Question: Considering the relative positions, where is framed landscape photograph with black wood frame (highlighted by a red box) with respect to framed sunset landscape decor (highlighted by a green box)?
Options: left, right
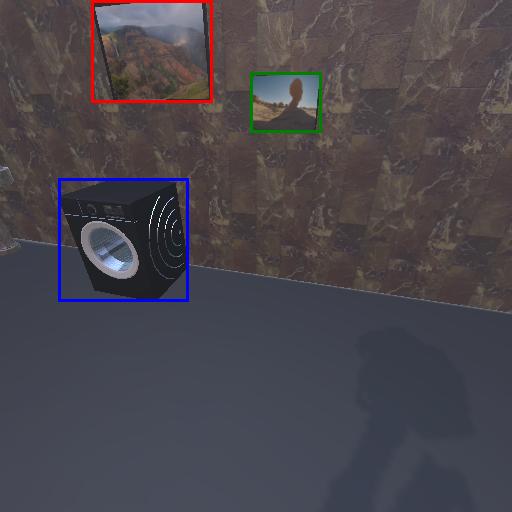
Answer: left